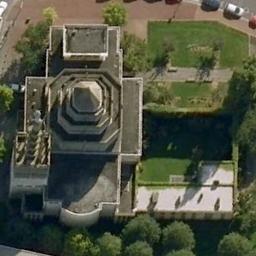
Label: church